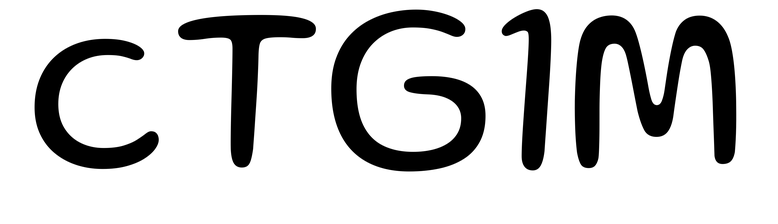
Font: Gluten_Light